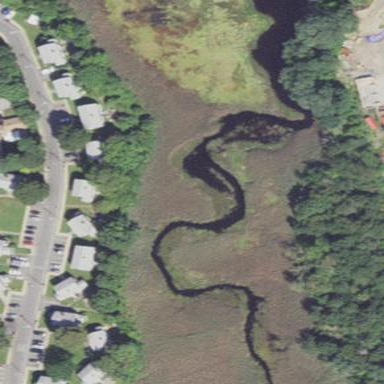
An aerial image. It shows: Saltmarsh wetland area.